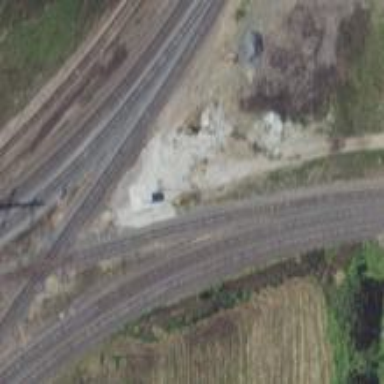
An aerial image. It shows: Junction on the railway.